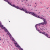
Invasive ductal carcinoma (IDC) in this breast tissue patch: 0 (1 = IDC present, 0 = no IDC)